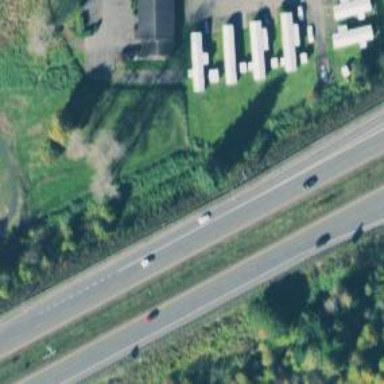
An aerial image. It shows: This image shows trunk highway that functions as expressway.